Question: I have a grid with cells that are generated like so:
'''
<style>
.calWrapper{
width:200px;
float:left;
}
</style>
<div class="container">
<?php for($i=1; $i<=12; $i++){
echo "<div class='calWrapper'><h3 id='cal-$i-label'></h3>";
echo "<div class='calendar' id='cal-$i'>Loading...</div>";
echo "</div>";
}?>
'''
After the page loads, a bunch of AJAX requests are made that fill the .calendar divs are filled with, surprise, calendars! They lay themselves out in a nice grid with a varied number of columns based on how wide it is. However, when each month is a different height I end up with this mess:
I know I can arrange them into a grid with 'display: table', 'display:table-row' and 'display:table-cell', however because the number of cells per row change depending on the width of the viewport, there is no clearly defined 'row'. Basically, I need the answer to <URL>, but without using 'display:table-*'.
I have tried explicitly setting the height of the calWrapper div, however on a small month it leaves an insane amount of white space and on a large month it is incomparable with the fact that the events displayed on that month make the calendar arbitrarily large.
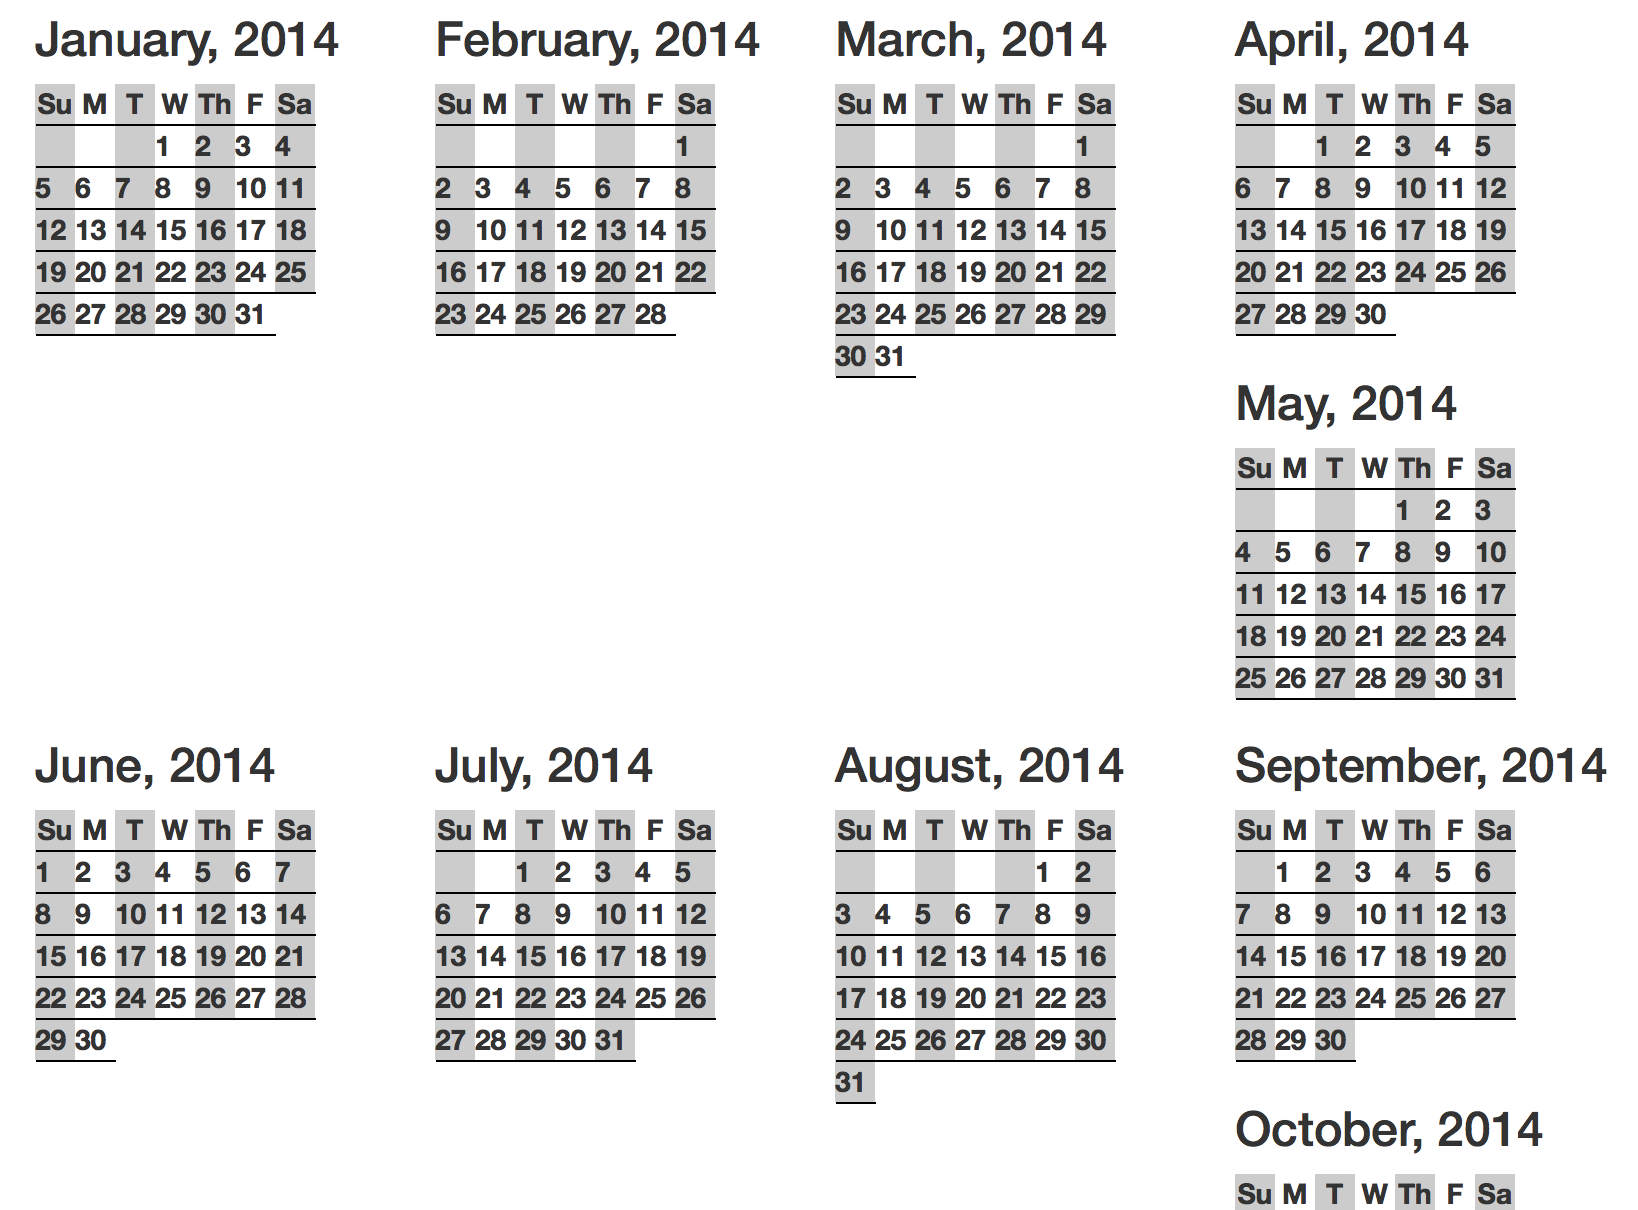
Answer: At first I was going to suggest Bootstrap, but I am not sure how far you are into your site architecture, so instead, use the basic principles of Bootstrap 'class="row"'but instead of using 'display:table' use 'display:inline-block' That way you can still have the dynamic height you need and avoid this wrapping issue.
I would define the amount of calendars you are going to have per row (4 in this case) and class that row with a 'class="row"' and give it this css.
'''
.row {
width:100%;
display: inline-block;
margin:20px auto;
clear:both;
}
'''
See the <URL>